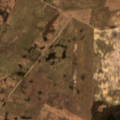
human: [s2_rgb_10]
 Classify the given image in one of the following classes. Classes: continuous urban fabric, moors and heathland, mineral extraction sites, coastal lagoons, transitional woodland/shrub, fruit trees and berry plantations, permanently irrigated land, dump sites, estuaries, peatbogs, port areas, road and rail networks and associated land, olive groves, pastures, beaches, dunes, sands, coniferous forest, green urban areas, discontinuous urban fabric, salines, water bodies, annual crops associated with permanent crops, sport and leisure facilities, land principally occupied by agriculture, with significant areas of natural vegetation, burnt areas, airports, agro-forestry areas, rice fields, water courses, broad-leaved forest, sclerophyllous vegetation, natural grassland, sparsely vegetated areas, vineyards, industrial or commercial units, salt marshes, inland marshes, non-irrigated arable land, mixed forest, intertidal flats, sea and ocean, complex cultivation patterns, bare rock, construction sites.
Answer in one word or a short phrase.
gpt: non-irrigated arable land, land principally occupied by agriculture, with significant areas of natural vegetation, mixed forest